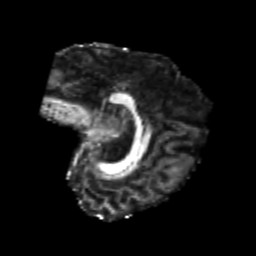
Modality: FA
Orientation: sagittal
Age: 26
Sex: female
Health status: healthy
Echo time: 0.074 s